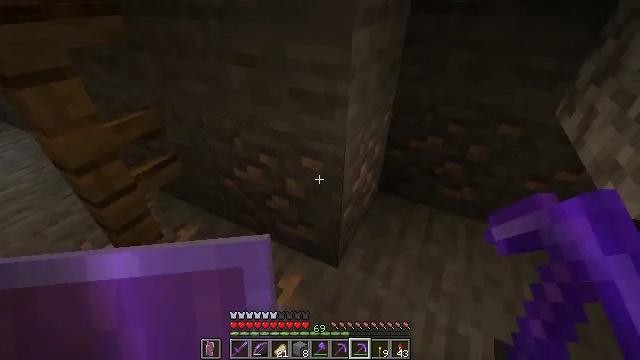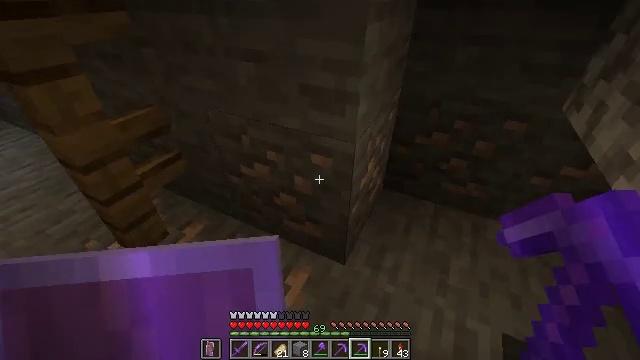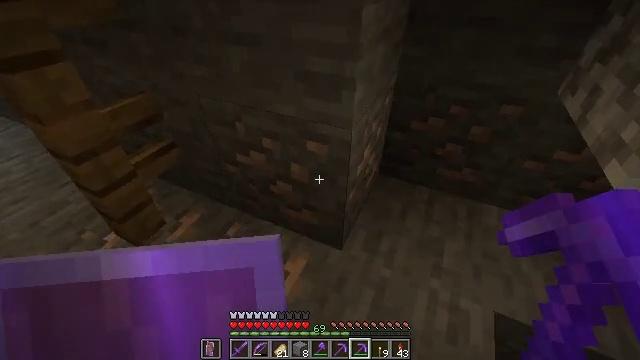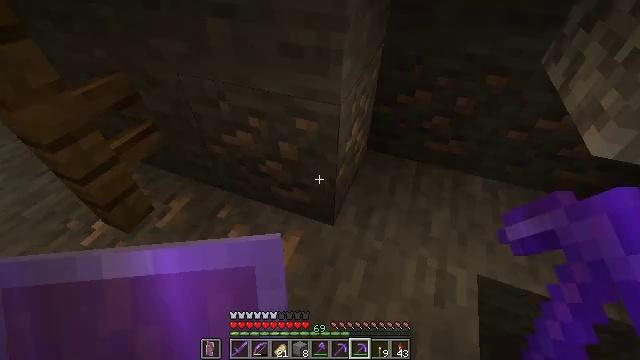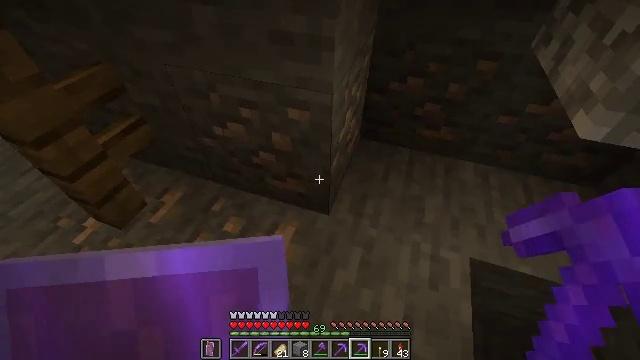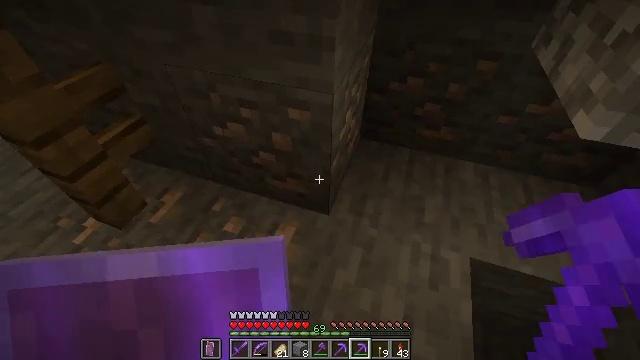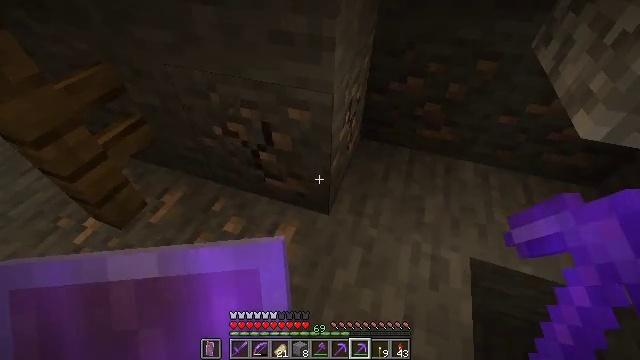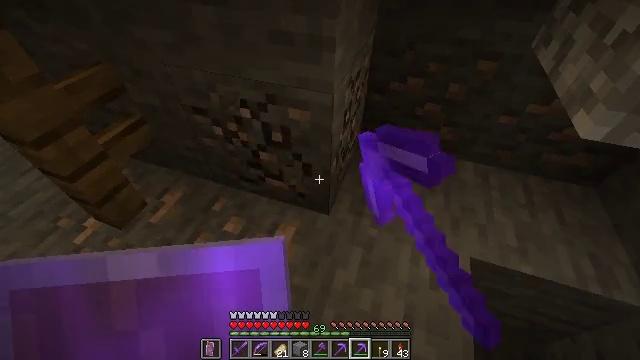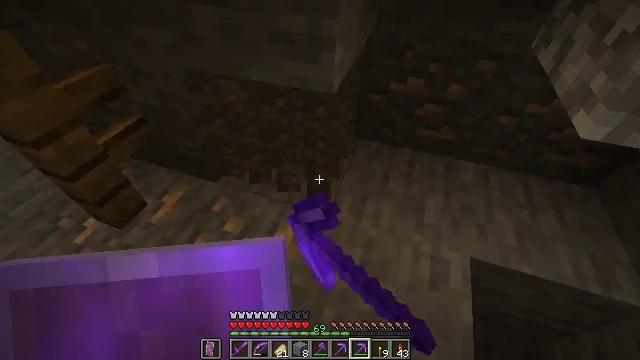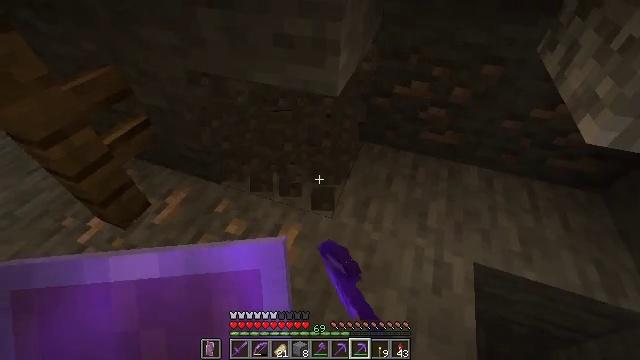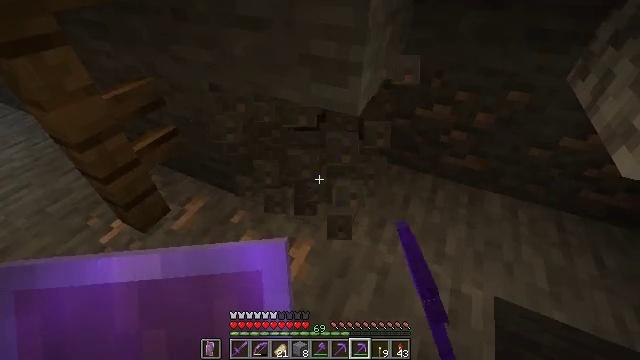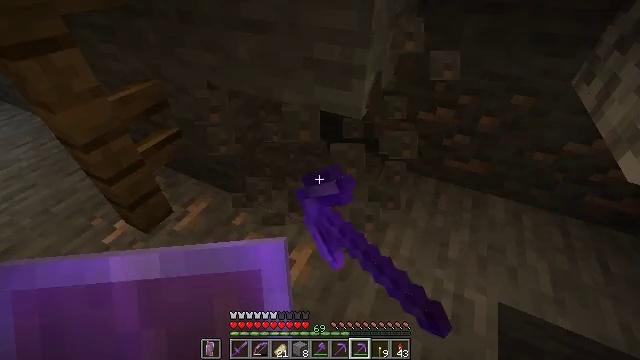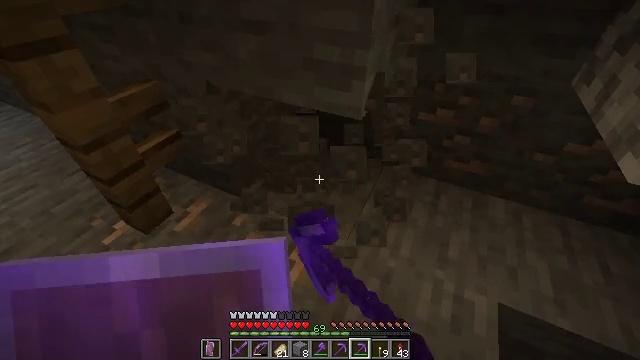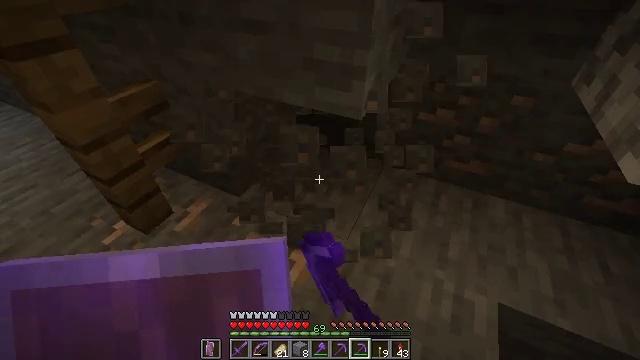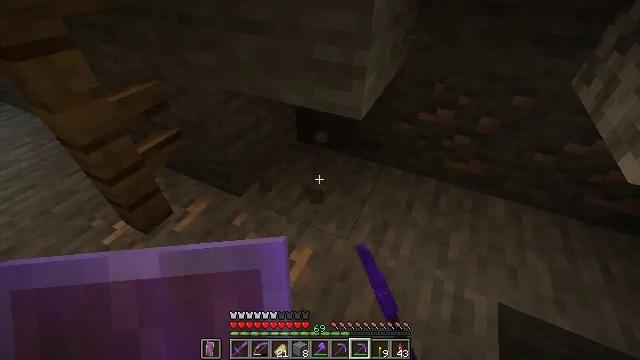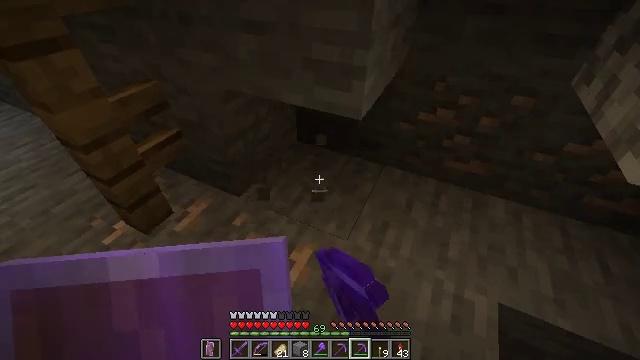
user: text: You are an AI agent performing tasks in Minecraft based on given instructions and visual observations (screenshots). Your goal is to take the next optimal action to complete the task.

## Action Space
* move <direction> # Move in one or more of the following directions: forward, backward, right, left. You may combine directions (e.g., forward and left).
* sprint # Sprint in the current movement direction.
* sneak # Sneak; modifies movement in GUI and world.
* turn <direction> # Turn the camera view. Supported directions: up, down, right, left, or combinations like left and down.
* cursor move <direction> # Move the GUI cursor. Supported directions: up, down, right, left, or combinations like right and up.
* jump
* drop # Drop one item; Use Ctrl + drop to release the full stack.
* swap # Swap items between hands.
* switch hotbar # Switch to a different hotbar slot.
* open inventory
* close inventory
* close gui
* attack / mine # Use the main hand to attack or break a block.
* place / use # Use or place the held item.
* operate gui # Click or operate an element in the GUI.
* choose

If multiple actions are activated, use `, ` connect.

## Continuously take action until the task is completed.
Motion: motion action
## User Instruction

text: Use a pickaxe to gather iron ore.
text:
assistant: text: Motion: no_op
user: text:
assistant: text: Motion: turn right and down
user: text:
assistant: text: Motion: turn right and down
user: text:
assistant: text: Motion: turn right and down
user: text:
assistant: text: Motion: no_op
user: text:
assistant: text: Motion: attack / mine
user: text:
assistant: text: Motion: attack / mine
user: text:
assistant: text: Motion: attack / mine
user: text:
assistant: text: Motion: attack / mine
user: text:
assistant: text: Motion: turn left and up, attack / mine
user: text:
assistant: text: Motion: attack / mine
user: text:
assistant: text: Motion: attack / mine
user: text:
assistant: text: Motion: attack / mine
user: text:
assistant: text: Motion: attack / mine
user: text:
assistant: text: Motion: no_op
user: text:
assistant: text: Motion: turn left and down
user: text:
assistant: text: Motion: turn left and down
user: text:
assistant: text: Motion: turn left and down
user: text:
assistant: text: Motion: turn left and down
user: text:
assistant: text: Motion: turn left and down
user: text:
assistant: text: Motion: attack / mine
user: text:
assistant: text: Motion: attack / mine
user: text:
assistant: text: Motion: attack / mine
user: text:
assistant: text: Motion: attack / mine
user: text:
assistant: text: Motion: attack / mine
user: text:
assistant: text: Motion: turn left, attack / mine
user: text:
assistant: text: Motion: turn left, attack / mine
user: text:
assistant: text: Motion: turn left and up, attack / mine
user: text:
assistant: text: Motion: turn left, attack / mine
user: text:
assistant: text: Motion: turn left, attack / mine